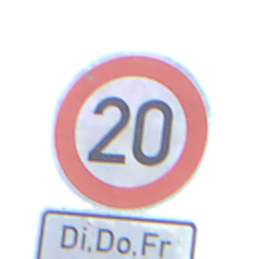
Verkehrszeichen: Geschwindigkeit20
Zusatzzeichen unten: ZeitangabenMitBeschraenkungAufWochentage3
Umgebung: Outdoor, RoadRail
Tageszeit: MorningAfternoon
Wetter: PartlyCloudy
Licht: Natural
Jahreszeit: NotSpecified
Kontrast: LowContrast